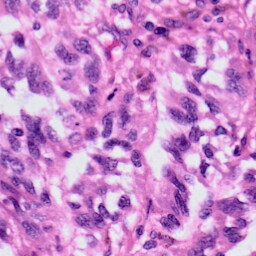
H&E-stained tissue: Skin